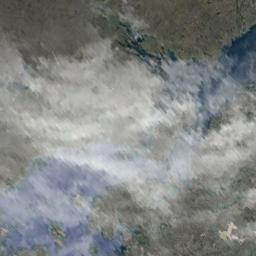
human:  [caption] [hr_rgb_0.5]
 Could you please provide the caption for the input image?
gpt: The stratus clouds are located above a river which is between the land .

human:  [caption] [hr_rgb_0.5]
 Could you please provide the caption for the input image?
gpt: Large fluffy white clouds on green land and blue sea .

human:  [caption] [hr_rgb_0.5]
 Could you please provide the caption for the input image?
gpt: A little white cloud floated above the blue figure .

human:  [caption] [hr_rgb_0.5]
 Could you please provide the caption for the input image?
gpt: The white cloud is above green land and blue sea .

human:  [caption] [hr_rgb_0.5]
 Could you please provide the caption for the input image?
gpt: There are gauzy clouds over a river .